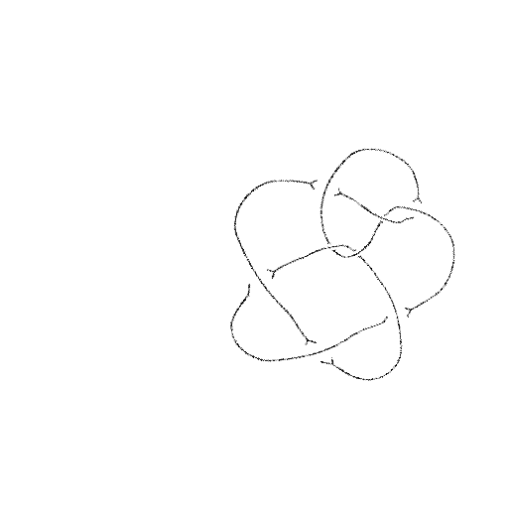
Crossing number: 8